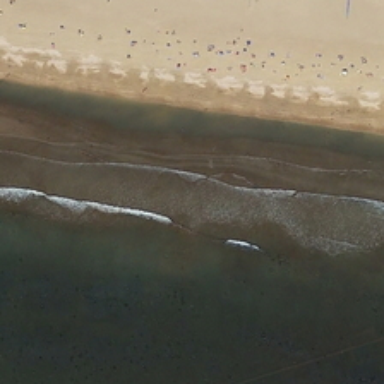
The sea beat the white spray on the beach(2 .